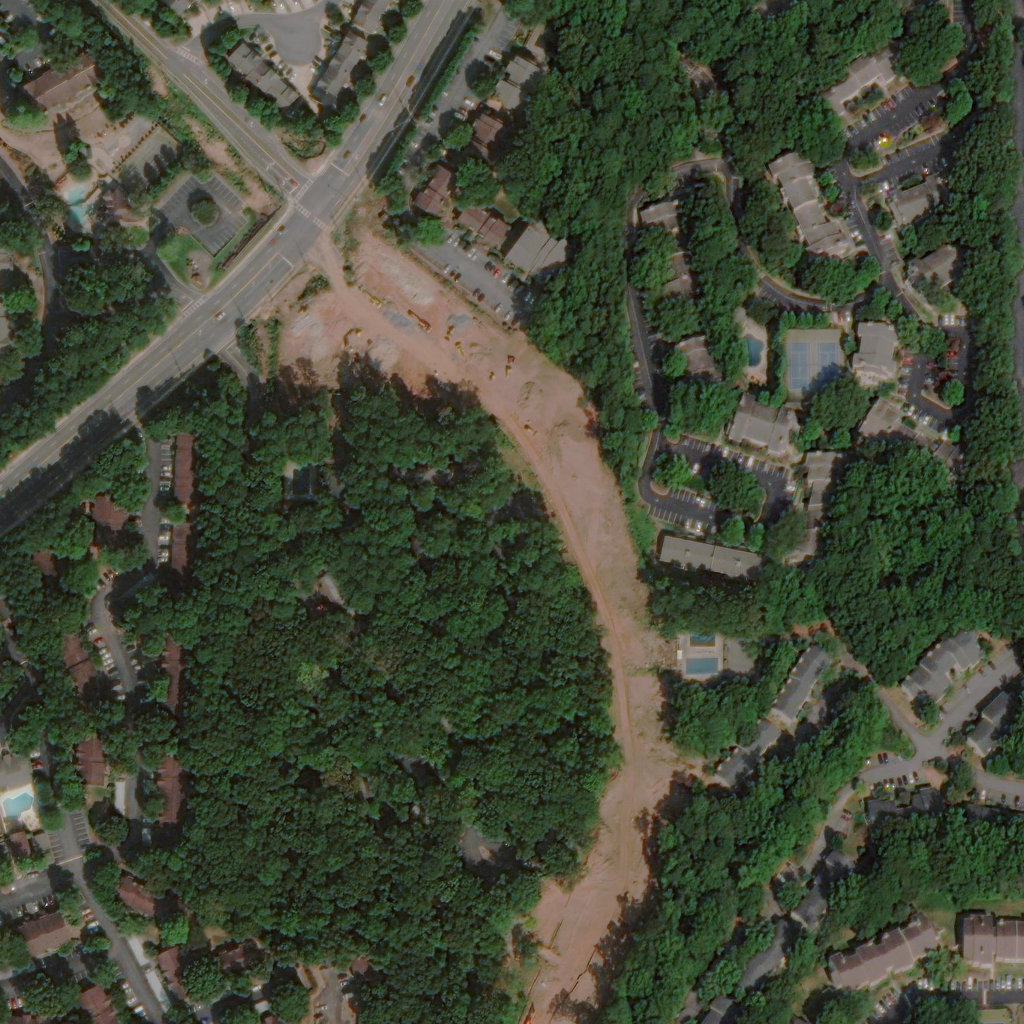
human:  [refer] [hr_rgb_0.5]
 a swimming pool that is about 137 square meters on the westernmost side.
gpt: <box>[[0, 77, 3, 80, 0]]</box>

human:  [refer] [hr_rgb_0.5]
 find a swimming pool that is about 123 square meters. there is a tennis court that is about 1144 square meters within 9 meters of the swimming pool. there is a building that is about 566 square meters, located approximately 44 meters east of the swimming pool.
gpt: <box>[[72, 32, 74, 35, 0]]</box>